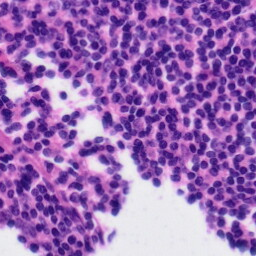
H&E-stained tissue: Tonsil